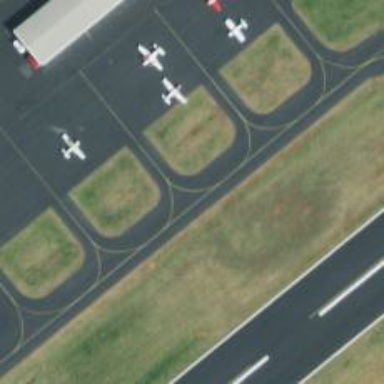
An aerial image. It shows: Image of taxiway at airport.